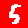
Digit: 5